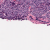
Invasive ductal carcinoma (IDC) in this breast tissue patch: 1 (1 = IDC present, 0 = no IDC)